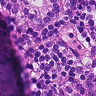
Metastatic tissue present: yes